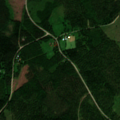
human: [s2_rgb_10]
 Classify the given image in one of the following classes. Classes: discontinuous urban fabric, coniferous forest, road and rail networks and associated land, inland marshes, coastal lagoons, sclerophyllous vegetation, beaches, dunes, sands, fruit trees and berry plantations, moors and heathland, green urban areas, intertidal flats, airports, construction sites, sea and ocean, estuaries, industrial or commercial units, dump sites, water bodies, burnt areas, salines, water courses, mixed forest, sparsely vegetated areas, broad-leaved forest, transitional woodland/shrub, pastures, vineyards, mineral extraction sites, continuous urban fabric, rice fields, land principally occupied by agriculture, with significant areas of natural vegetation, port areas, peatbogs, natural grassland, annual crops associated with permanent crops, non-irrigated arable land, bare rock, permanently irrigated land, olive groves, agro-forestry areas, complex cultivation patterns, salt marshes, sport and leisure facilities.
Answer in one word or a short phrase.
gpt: coniferous forest, mixed forest, transitional woodland/shrub